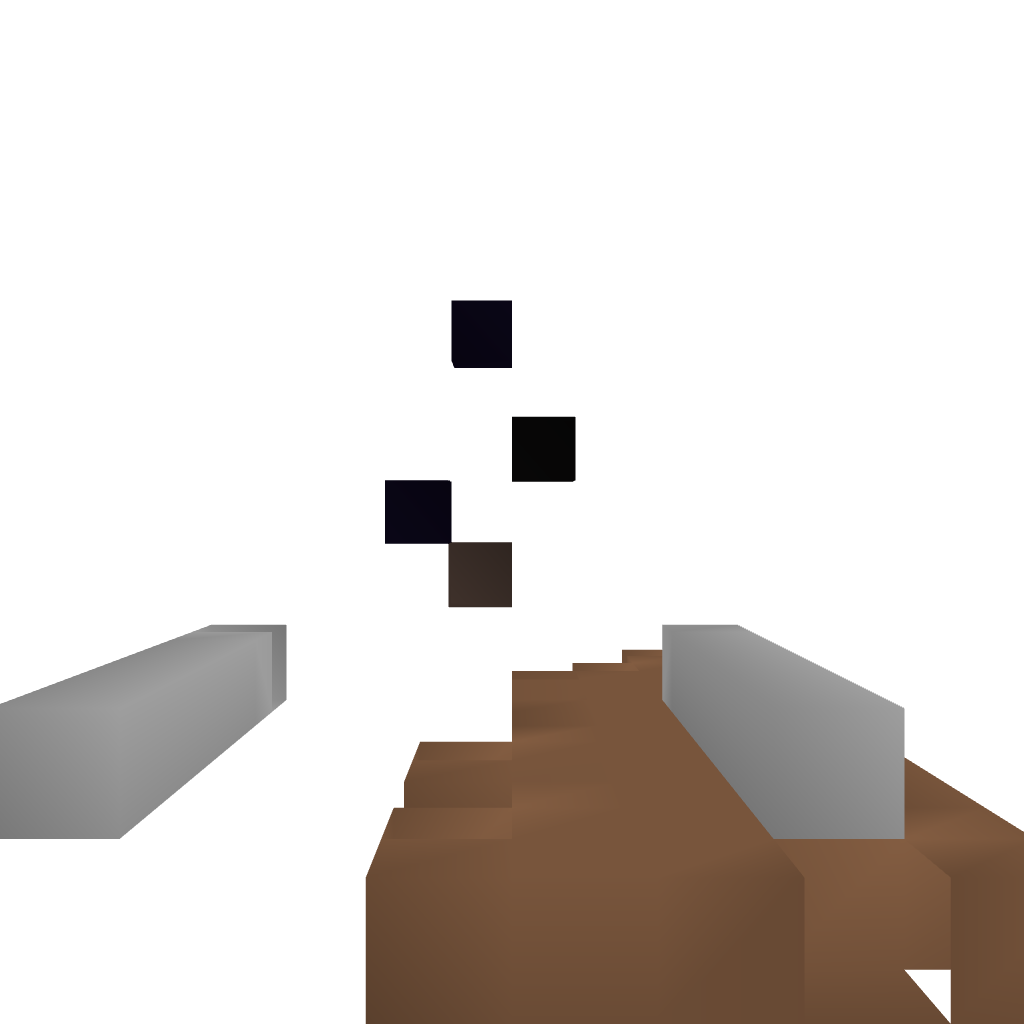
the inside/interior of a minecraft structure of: Throne with secret passage